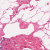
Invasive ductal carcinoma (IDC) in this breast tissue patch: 0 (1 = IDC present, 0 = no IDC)